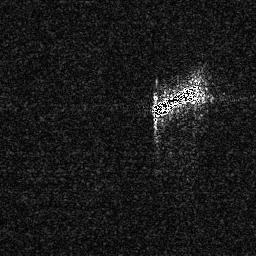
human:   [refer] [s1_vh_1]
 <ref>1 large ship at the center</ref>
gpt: <box>[[58, 31, 80, 45, 0]]</box>